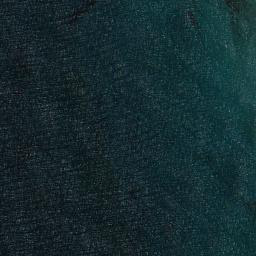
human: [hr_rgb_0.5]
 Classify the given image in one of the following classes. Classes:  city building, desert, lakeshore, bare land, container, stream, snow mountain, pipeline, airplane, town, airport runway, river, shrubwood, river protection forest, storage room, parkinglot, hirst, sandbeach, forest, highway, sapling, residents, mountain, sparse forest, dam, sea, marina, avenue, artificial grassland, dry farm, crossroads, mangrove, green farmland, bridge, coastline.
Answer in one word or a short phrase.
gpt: sea